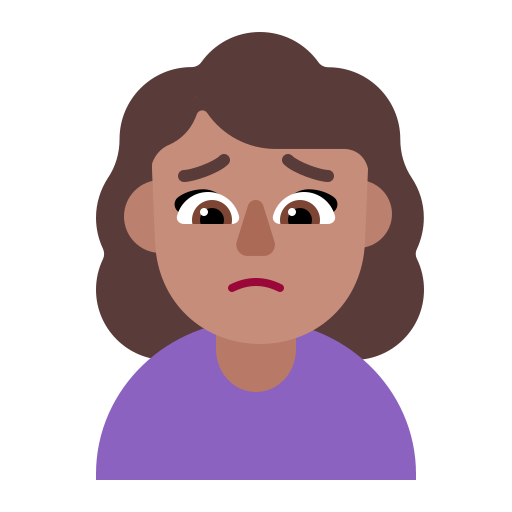
woman frowning flat